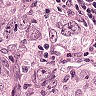
Metastatic tissue present: yes